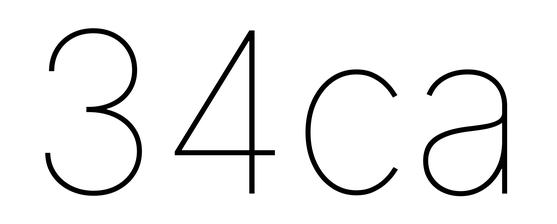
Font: Inter_Thin